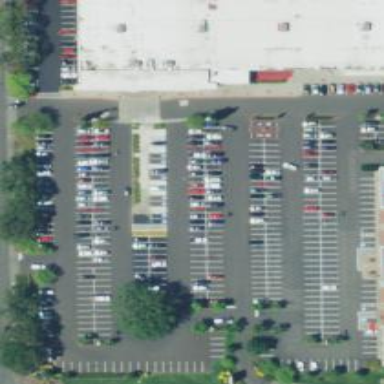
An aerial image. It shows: Parking space.